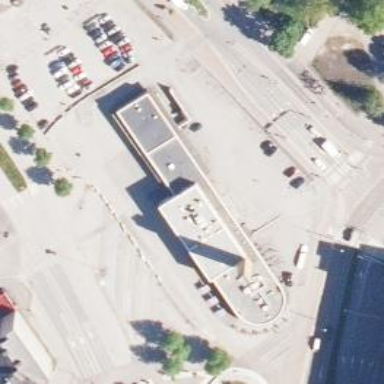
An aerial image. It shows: Convenience shop.